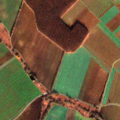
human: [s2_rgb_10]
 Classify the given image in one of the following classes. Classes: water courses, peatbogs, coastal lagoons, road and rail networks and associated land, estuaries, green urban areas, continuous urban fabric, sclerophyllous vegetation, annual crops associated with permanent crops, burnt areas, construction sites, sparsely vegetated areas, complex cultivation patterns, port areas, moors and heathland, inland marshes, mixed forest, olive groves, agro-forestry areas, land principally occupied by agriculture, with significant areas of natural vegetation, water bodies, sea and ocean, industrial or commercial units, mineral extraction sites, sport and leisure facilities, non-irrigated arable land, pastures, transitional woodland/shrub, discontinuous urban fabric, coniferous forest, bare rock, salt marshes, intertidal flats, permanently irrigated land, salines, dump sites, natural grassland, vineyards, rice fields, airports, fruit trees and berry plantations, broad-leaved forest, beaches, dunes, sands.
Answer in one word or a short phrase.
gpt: non-irrigated arable land, land principally occupied by agriculture, with significant areas of natural vegetation, broad-leaved forest